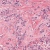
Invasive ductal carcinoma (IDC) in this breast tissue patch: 1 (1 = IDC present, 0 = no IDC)